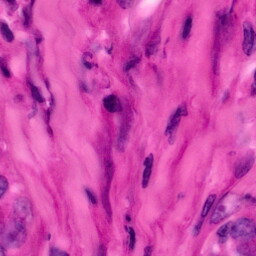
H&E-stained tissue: Pancreatic